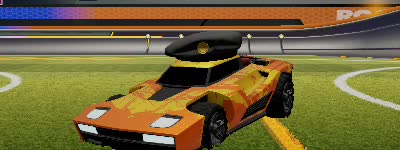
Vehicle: breakout